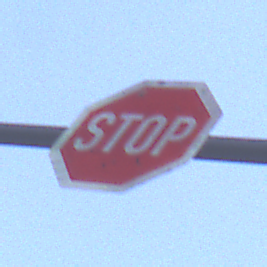
Verkehrszeichen: Stop
Umgebung: Roofed, Underpass
Tageszeit: Midday
Wetter: Clear
Licht: Natural
Jahreszeit: NotSpecified
Kontrast: LowContrast